Question: I need the following type of table in html

i.e., with fused rows in the second column (one entity). Basically, there would be text in the four non-fused cells and an image in the fused ones. How can I do this? If there is a way wherein I can avoid the use of tables, that would be better.
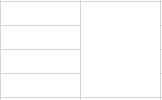
Answer: You need to use rowspan="4" attribute in the second TD of the first row. e.g.
'''
<table>
<tr>
<td></td>
<td rowspan="4"></td>
</tr>
<tr>
<td></td>
</tr>
<tr>
<td></td>
</tr>
<tr>
<td></td>
</tr>
</table>
'''
This specifies that the second cell in the first row spans over 4 rows. Notice that in the 2nd to 4th rows there is no need to specify a second column as that is already specified in the first row.
However: if you are using this just for layout then I would avoid the table altogether and use some divs and CSS to achieve the same result.
'''
<div class="outer">
<div class="left">
<div></div>
<div></div>
<div></div>
<div></div>
</div>
<div class="right">
<!-- image here -->
</div>
<br style="clear:both;"/>
</div>
'''
And CSS:
'''
.left{
float:left;
}
.right{
float:left
}
'''
You can find some good advice on this layout in <URL>.
Or with Bootstrap:
'''
<div class="row">
<div class="col-md-6">
<div class="row"></div>
<div class="row"></div>
<div class="row"></div>
<div class="row"></div>
</div>
<div class="col-md-6">Your Image Here</div>
</div>
'''